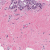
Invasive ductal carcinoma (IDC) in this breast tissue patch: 0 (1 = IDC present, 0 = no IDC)